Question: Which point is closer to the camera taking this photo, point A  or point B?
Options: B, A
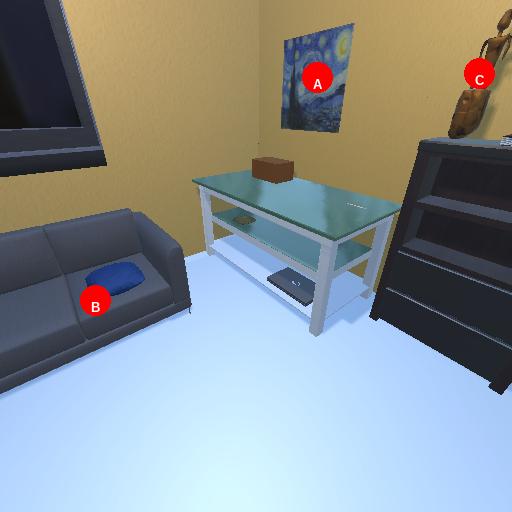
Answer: B